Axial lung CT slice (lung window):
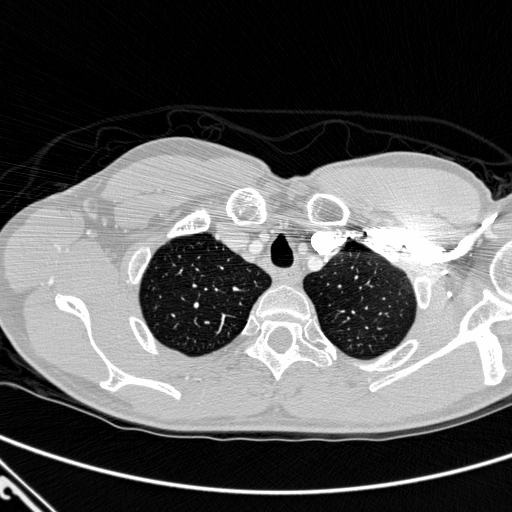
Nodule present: no